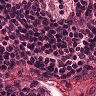
Metastatic tissue present: no